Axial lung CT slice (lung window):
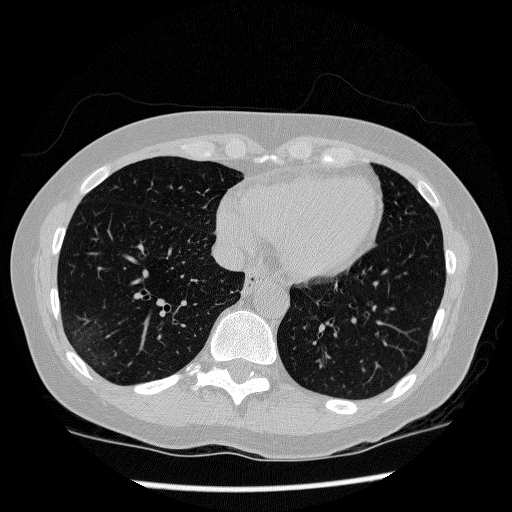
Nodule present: no